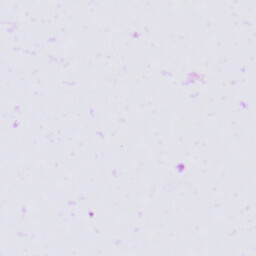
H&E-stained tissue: Prostate